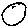
Label: moon